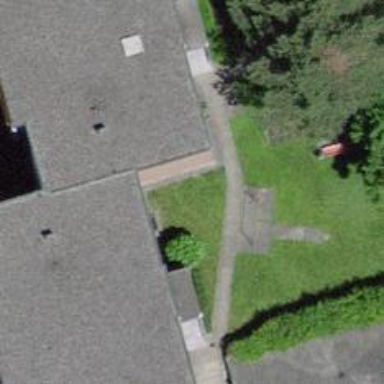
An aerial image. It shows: Building with apartments and flat roof.